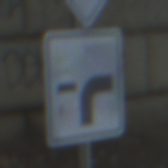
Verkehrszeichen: VerlaufVorfahrtsstrasse9
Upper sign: Vorfahrtsstrasse
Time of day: Midday
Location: Outdoor (Urban)
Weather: Clear
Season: NotSpecified
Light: Natural